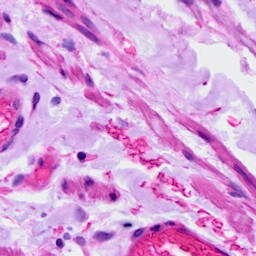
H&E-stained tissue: Ovarian